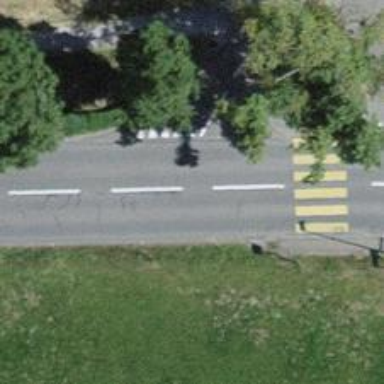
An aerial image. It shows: Tertiary road with asphalt surface.